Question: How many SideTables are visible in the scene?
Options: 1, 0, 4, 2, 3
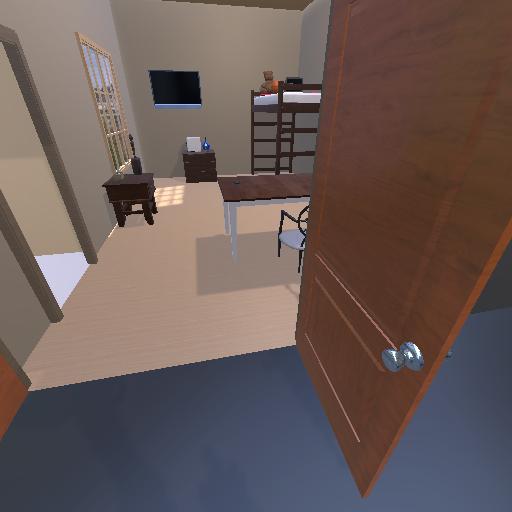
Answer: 1